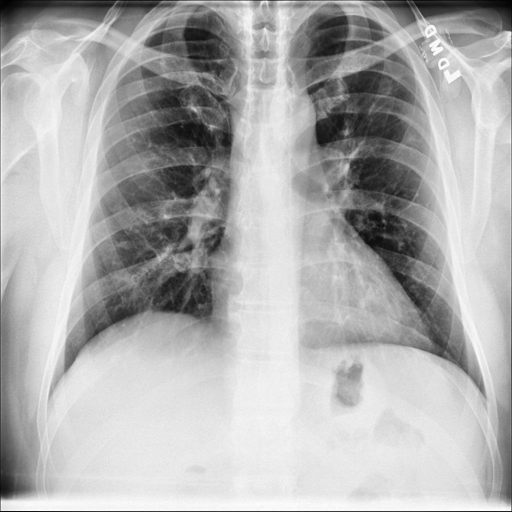
Finding: NORMAL